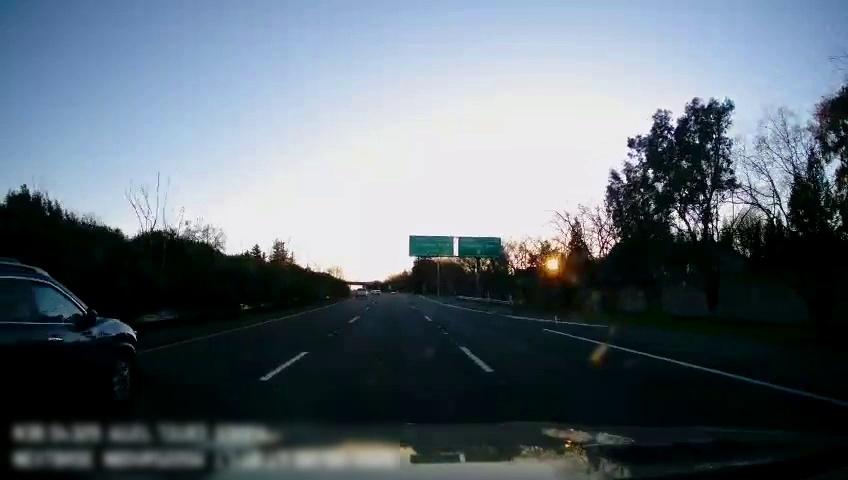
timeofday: Day
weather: Sunny
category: Drivable Space
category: Vehicles | Truck
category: Vehicles | SUV
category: Lanes | Alternate Lane
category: Lanes | Current Lane
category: Lanes | Current Lane
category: Lanes | Alternate Lane
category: Lanes | Alternate Lane
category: Traffic | Signs
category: Traffic | Signs